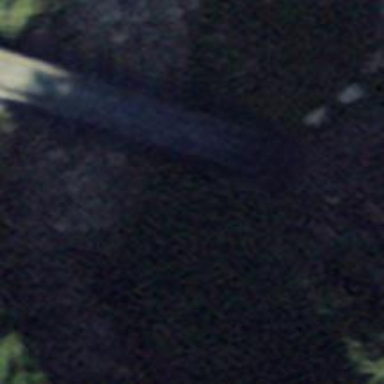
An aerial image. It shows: Track road crossing cobblestone flattened bridge with arch structure.